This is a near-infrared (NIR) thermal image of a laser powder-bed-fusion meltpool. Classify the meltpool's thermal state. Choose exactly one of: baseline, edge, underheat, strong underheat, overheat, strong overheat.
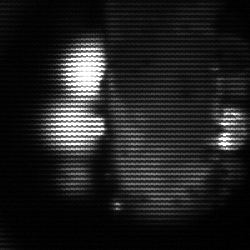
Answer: strong underheat